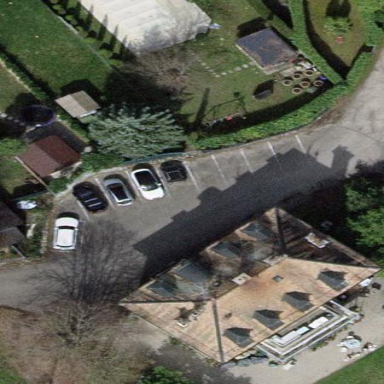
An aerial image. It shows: Parking area.